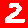
Digit: 2